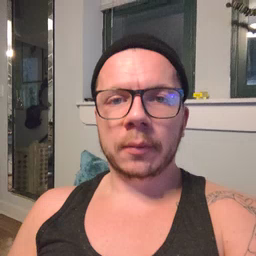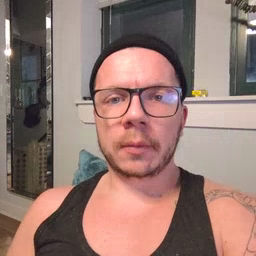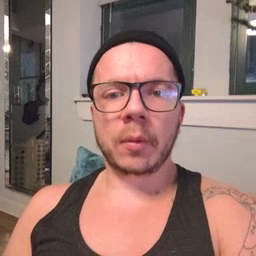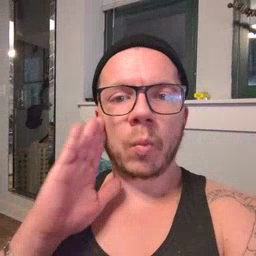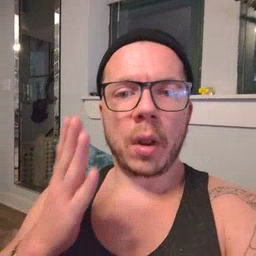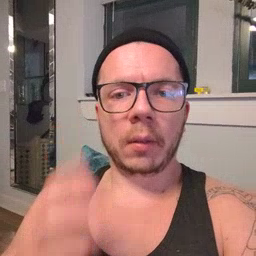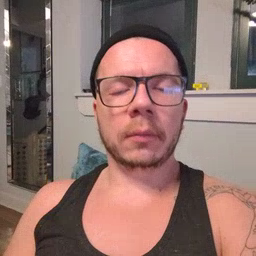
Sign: will